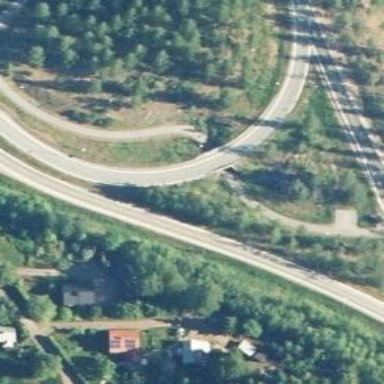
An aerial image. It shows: Asphalt motorway link with tertiary functional class.